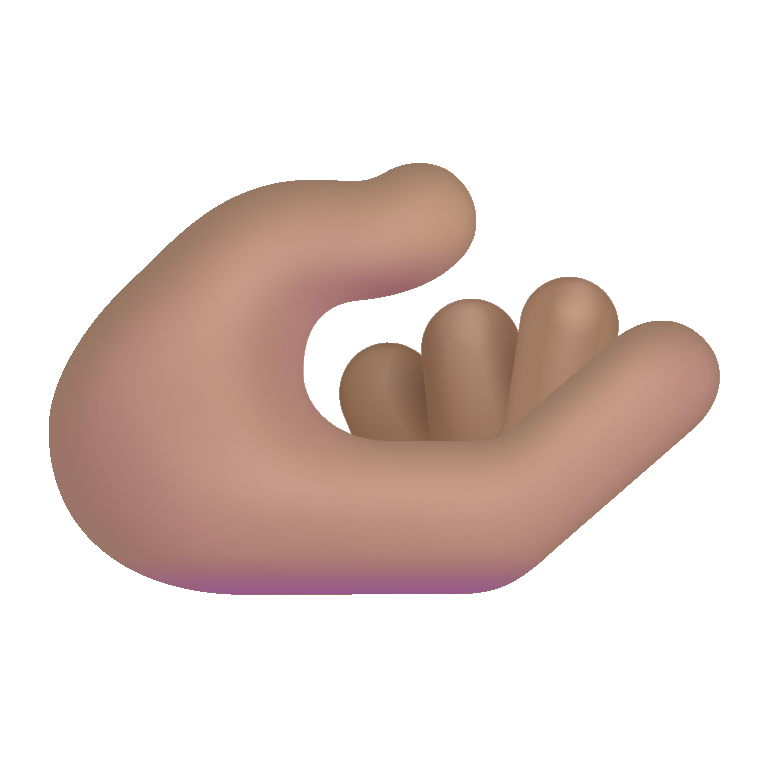
palm up hand color